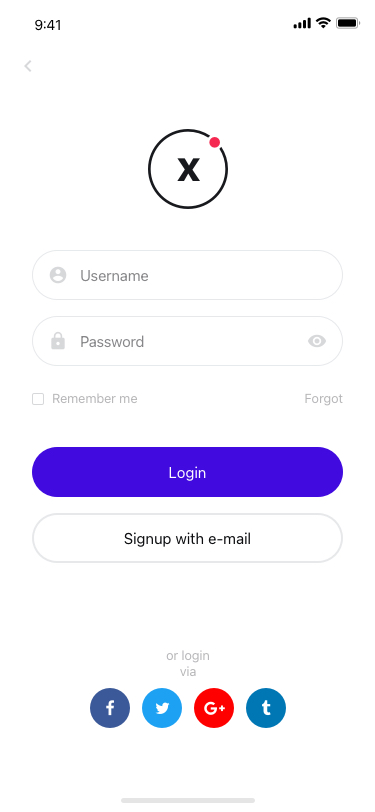
Text in this UI design:
Login
Signup with e-mail
Username
Password
Remember me
Forgot password?
or login via